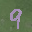
Label: 9